Question: If this question is repeated then let me know the link of original question because i enable to findout the good link for resolve my current problem.
I am working on android camera I able to take Picture's from my app. But I want to write name on the top of taken picture. i enable to find out how can i resolve this issue.

Sorry for i don't have any code for take reference.....
any help will be appreciated and i want to pay my thank in advance to all of you.
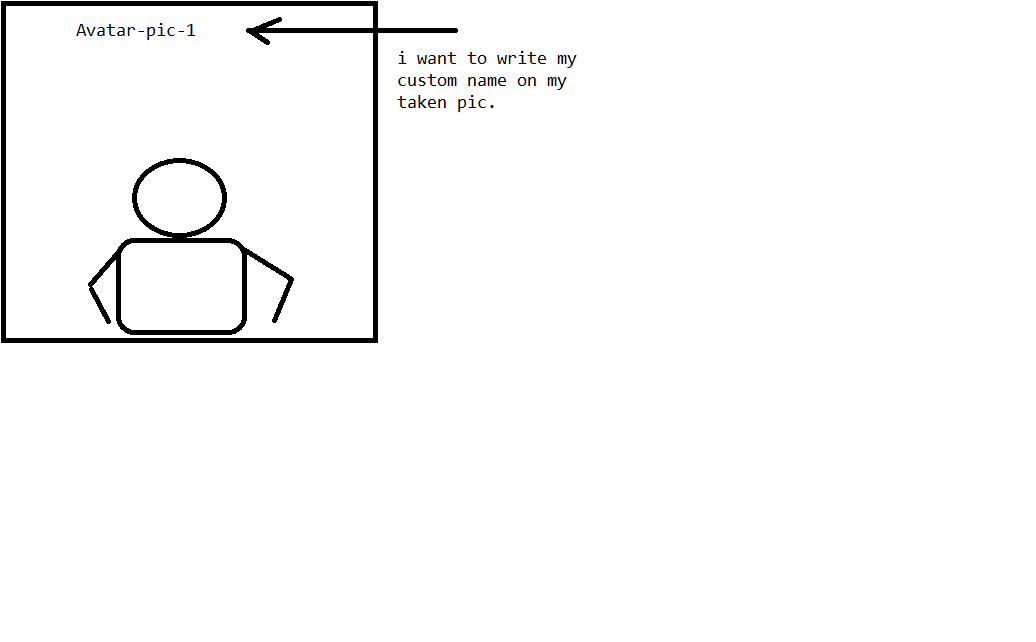
Answer: Try following code.
'''
public Bitmap drawTextToBitmap(Bitmap bitmap, String mText) {
try {
android.graphics.Bitmap.Config bitmapConfig = bitmap.getConfig();
// set default bitmap config if none
if(bitmapConfig == null) {
bitmapConfig = android.graphics.Bitmap.Config.ARGB_8888;
}
// resource bitmaps are imutable,
// so we need to convert it to mutable one
bitmap = bitmap.copy(bitmapConfig, true);
Canvas canvas = new Canvas(bitmap);
// new antialised Paint
Paint paint = new Paint(Paint.ANTI_ALIAS_FLAG);
// text color - #3D3D3D
paint.setColor(Color.rgb(110,110, 110));
// text size in pixels
paint.setTextSize((int) (12 * scale));
// text shadow
paint.setShadowLayer(1f, 0f, 1f, Color.DKGRAY);
// draw text to the Canvas center
Rect bounds = new Rect();
paint.getTextBounds(mText, 0, mText.length(), bounds);
int x = (bitmap.getWidth() - bounds.width())/6;
int y = (bitmap.getHeight() + bounds.height())/5;
canvas.drawText(mText, x * scale, y * scale, paint);
return bitmap;
} catch (Exception e) {
return null;
}
}
'''